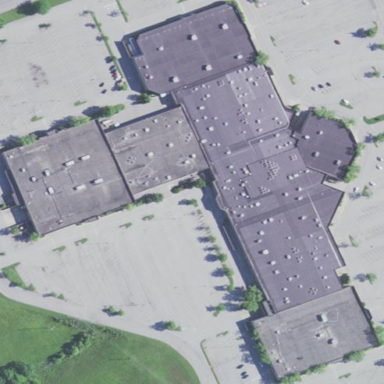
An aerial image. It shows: Retail building that is part of mall.